Interaction volume radius: 5 \u00c5
Interaction volume height: 25 \u00c5
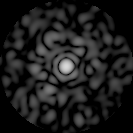
Disorder parameter: 0.8005